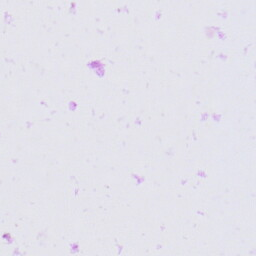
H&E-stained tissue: Prostate